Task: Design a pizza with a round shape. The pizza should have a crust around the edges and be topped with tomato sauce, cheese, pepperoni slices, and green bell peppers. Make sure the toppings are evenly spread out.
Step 606:
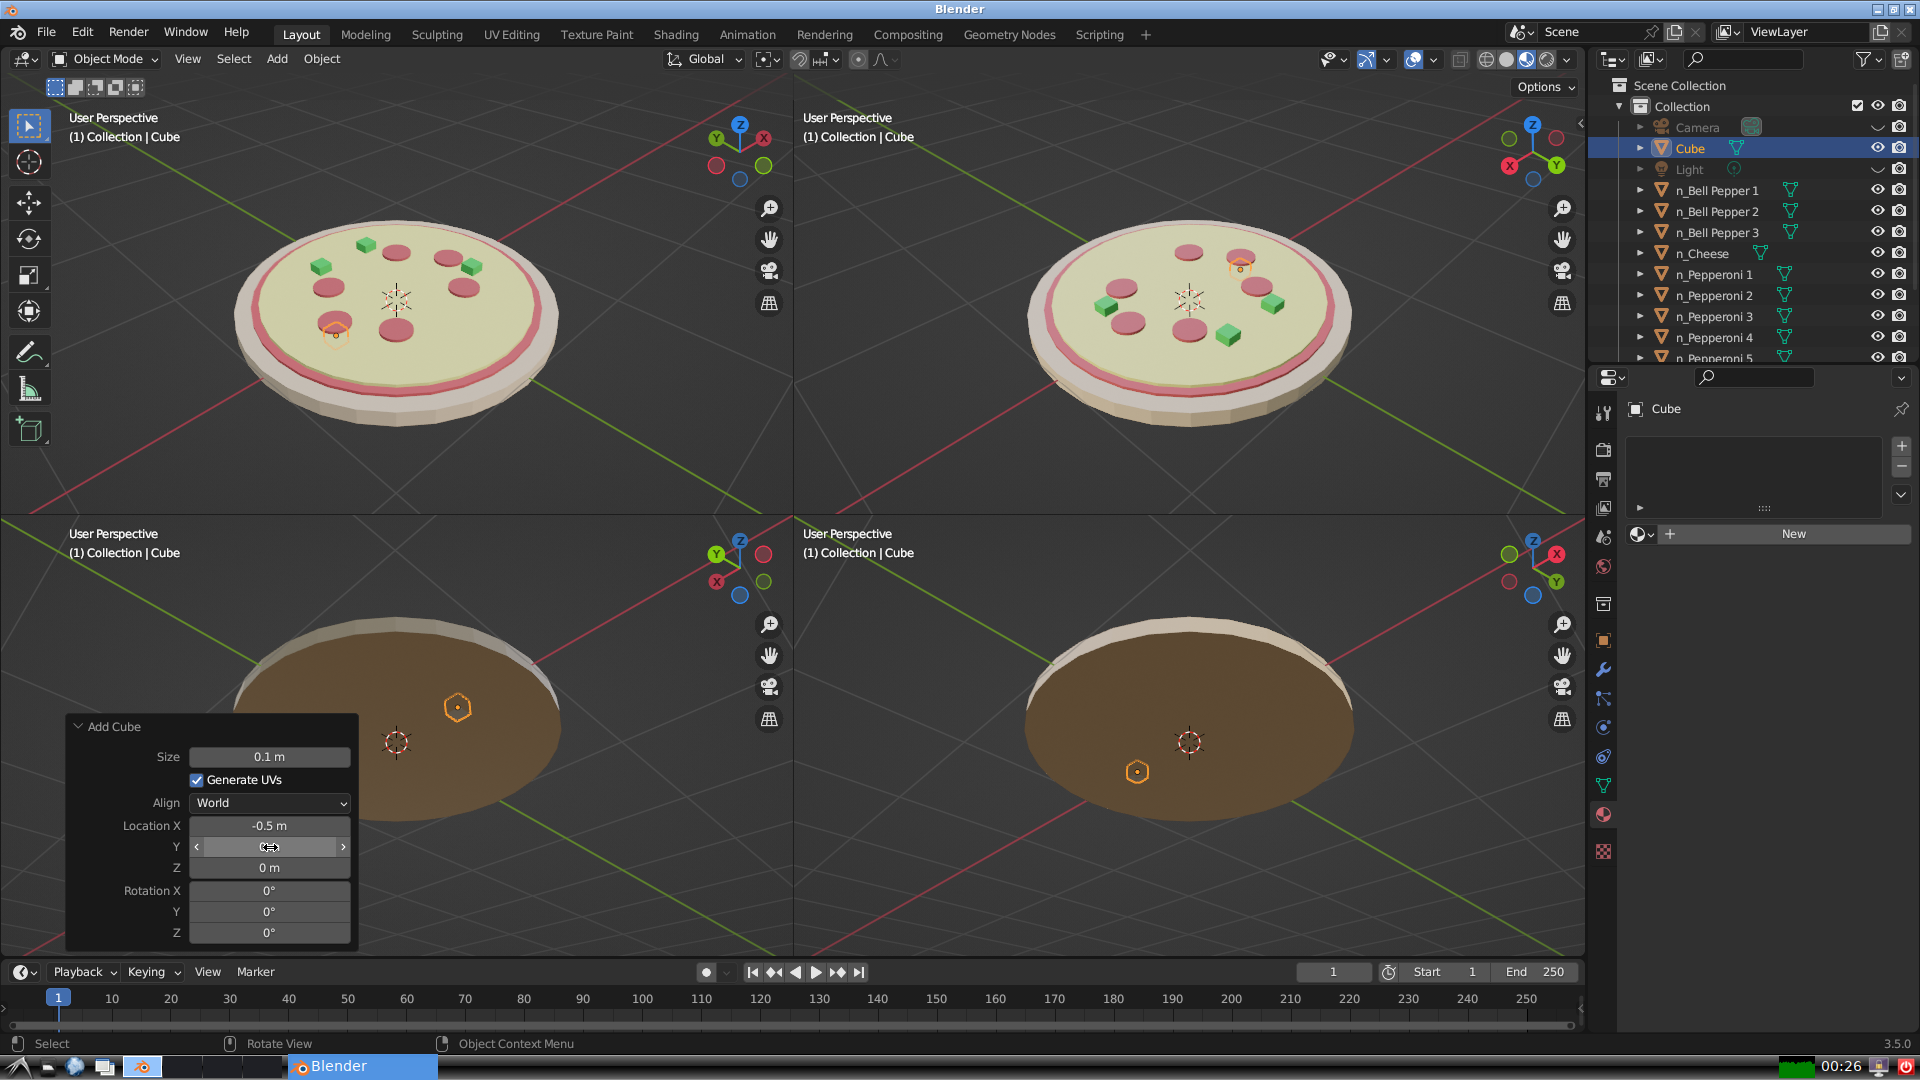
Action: click: no